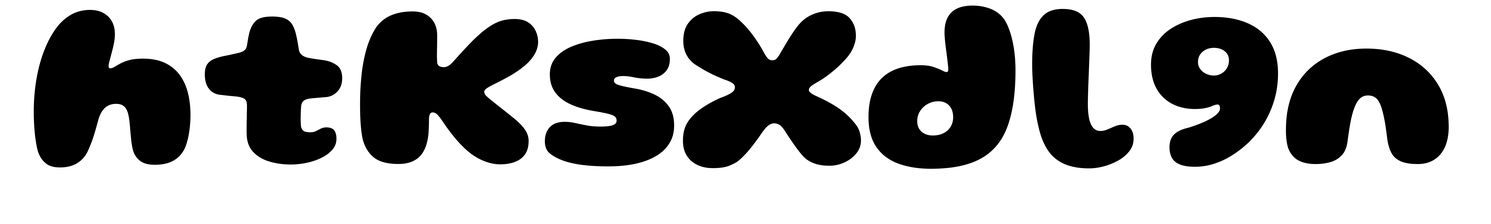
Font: Gluten_ExtraBold